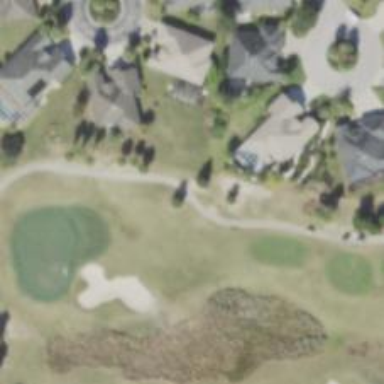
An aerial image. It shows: Golf cartpath that is also road path.